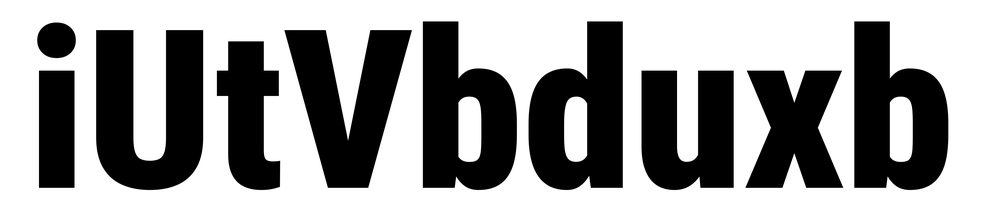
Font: Roboto_Condensed_Black